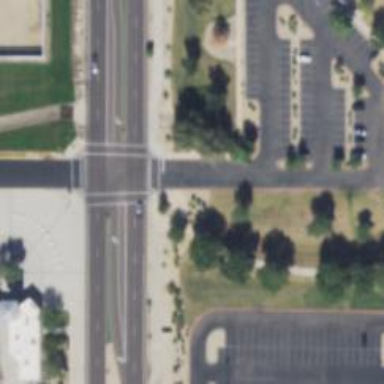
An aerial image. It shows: Solid stop line on the road.